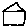
Label: house